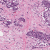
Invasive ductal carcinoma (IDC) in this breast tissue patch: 1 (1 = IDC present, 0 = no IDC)